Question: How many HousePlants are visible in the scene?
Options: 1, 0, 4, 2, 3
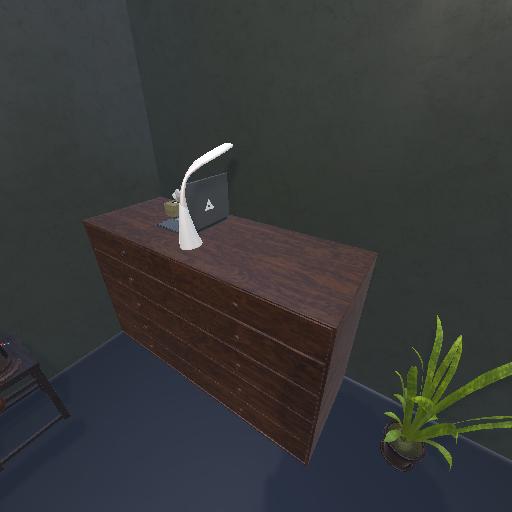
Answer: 1